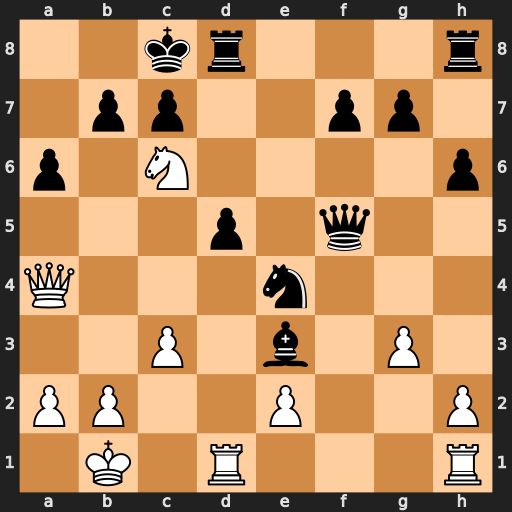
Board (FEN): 2kr3r/1pp2pp1/p1N4p/3p1q2/Q3n3/2P1b1P1/PP2P2P/1K1R3R
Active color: w
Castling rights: -
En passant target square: -
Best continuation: Ne7+ Kb8 Nxf5